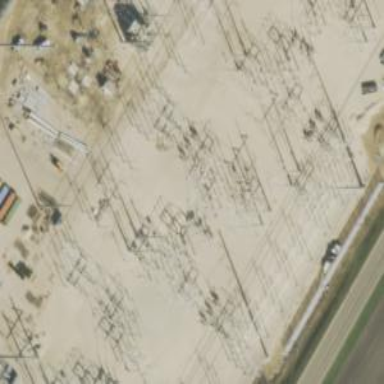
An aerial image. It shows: Switch for power supply.